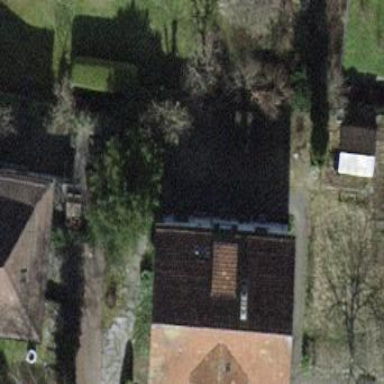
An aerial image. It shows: Building with tiled roof.